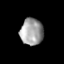
Tissue: skin
Cell type: Epithelial cells
Senescence score: 0.2584
Nuclear area (px): 599
Mean DAPI intensity: 159.905